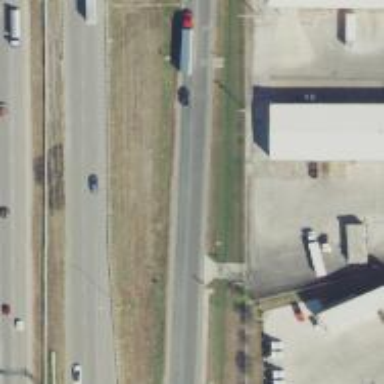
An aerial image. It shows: Secondary road with frontage road.